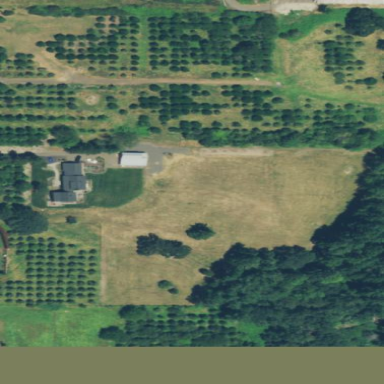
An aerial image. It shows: Orchard.